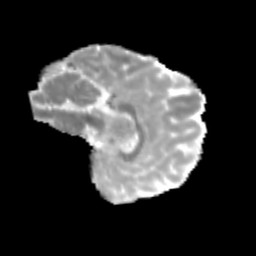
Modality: MD
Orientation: sagittal
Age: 10
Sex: female
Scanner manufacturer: siemens
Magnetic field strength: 3 T
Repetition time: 3.8 s
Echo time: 0.07 s